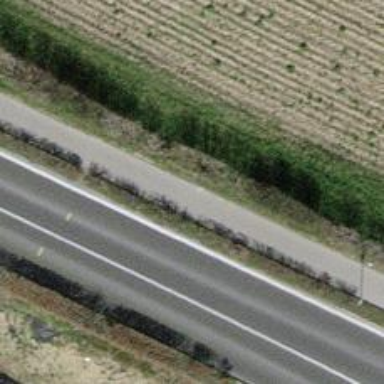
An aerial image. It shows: Asphalt sidewalk and cycleway. Both the sidewalk and cycleway have asphalt surfaces.